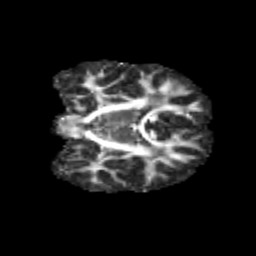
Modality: FA
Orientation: coronal
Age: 13
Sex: male
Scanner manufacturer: siemens
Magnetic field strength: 3 T
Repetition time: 3.8 s
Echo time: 0.07 s